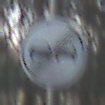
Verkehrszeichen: EndeUeberholverbot
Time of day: SunriseSunset
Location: Outdoor (Nature)
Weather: Clear
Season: Winter
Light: Natural